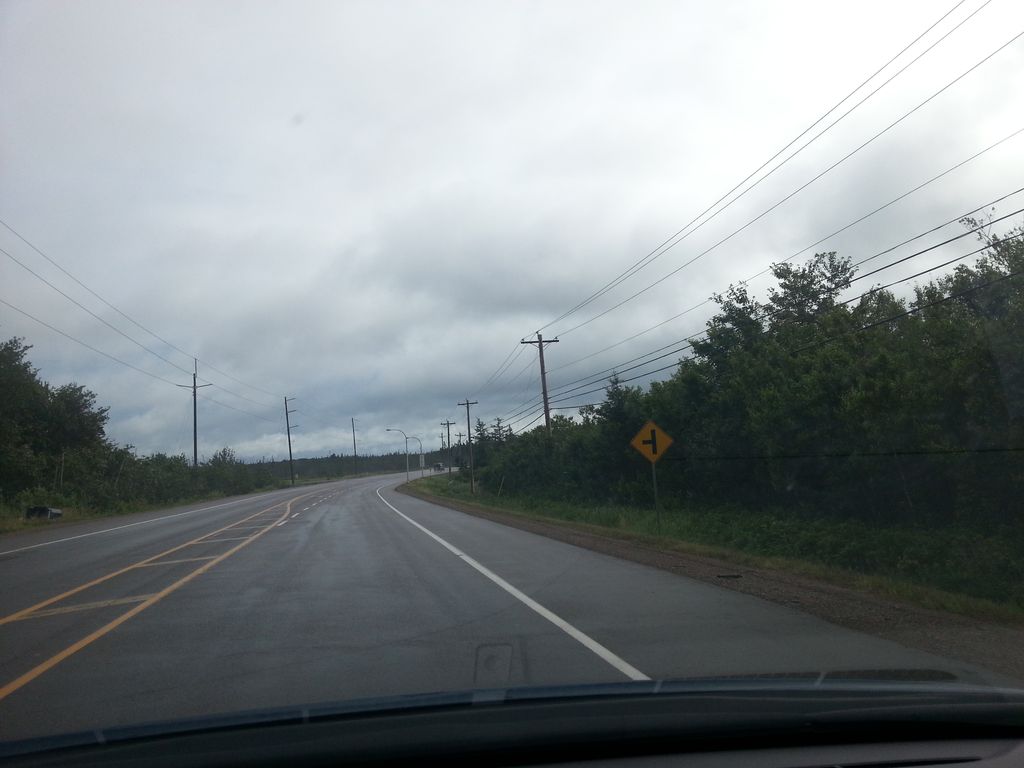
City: charlottetown